Question: I'm working on a Angular js project where I get number of terms and i'm using to show each term in the front end ..I have shown them in a <URL>

Following will be the main code.
'''
<script type="text/javascript">
$(document).ready(function(){
$('.slider4').bxSlider({
slideWidth: 300,
minSlides: 2,
maxSlides: 3,
moveSlides: 1,
slideMargin: 10
});
});
</script>
'''
'''
<div class="slider4">
<div ng-repeat="term in terms" > {{term.name}}</div>
</div>
'''
I can see all the terms are but
.I can't figure out the issue.I'm pretty sure the problem is with . Because when i remove ng-repeat and just add some images/divs to the '<div class="slider4"></div>'it works fine.
Can some one help me? Why is this not working? ?Can't I achieve my goal?
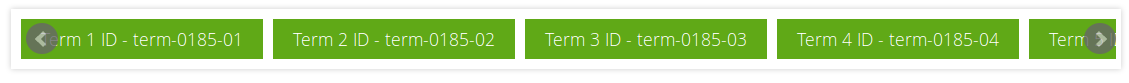
Answer: bxSlider doesn't work because the jQuery executes before your ng-repeat has finished.
You can use something like finishingmoves' directive to execute a function after ng-repeat has finished.
The directive is the following:
'''
var module = angular.module('testApp', [])
.directive('onFinishRender', function ($timeout) {
return {
restrict: 'A',
link: function (scope, element, attr) {
if (scope.$last === true) {
$timeout(function () {
scope.$emit('ngRepeatFinished');
});
}
}
}
});
'''
(finishingmoves directive from here: <URL>
You can see an example of it here: <URL>
Hope that helps and don't forget to vote!